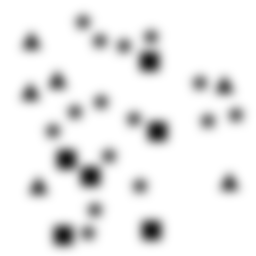
Squares: 6
Triangles: 6
Stars: 15
Total shapes: 27